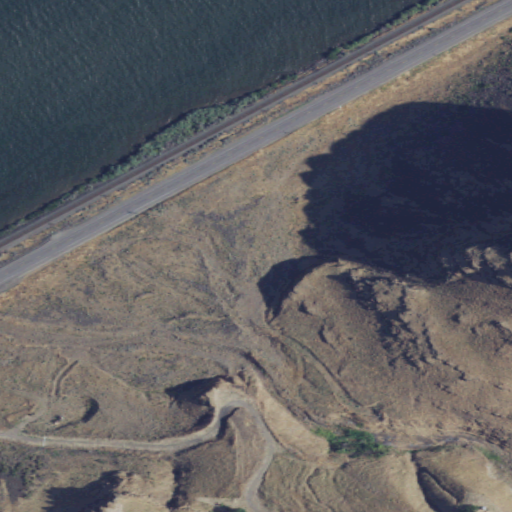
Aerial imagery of valley in Washington named Spring Gulch containing grassland, open water, low intensity development, open development, medium intensity development, and herbaceous wetlands